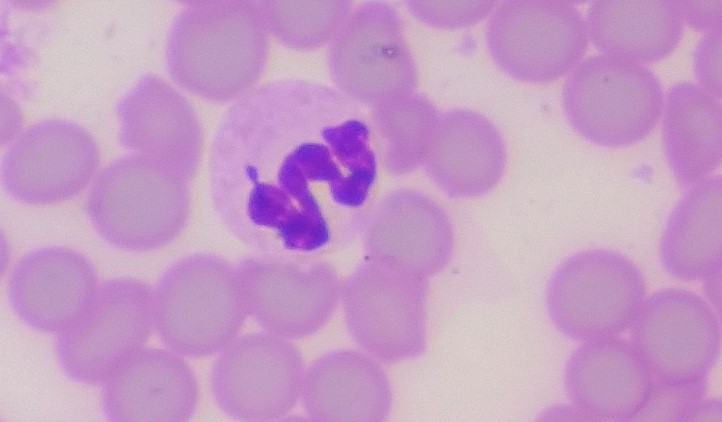
White blood cell type: Neutrophil